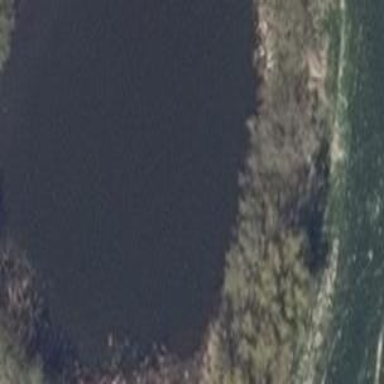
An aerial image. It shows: Pond with natural water.